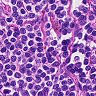
Metastatic tissue present: no